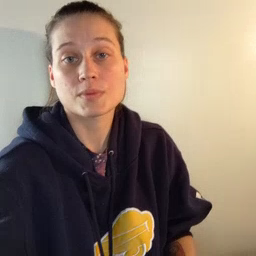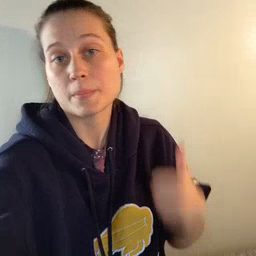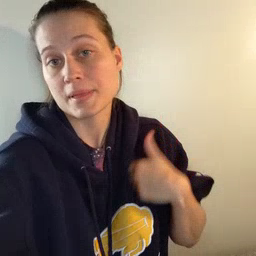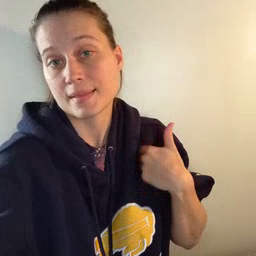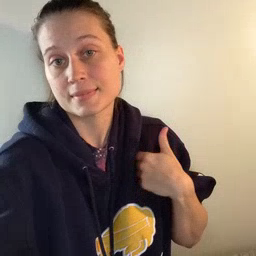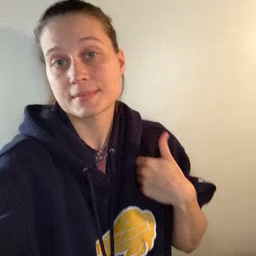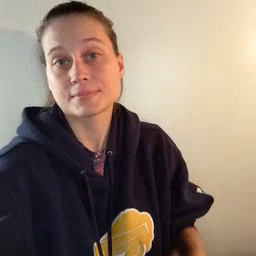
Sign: bath